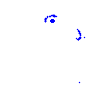
Particle: proton